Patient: sex M, age 57
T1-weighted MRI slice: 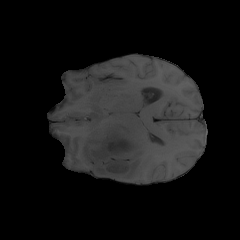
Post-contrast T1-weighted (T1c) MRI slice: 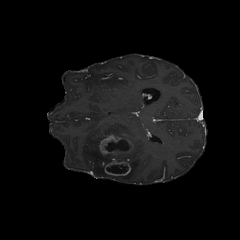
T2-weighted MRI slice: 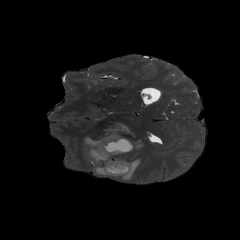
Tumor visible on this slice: yes
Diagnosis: Glioblastoma, IDH-wildtype
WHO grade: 4